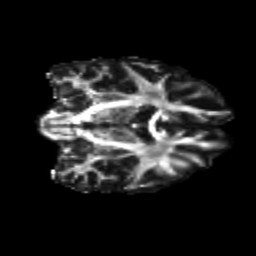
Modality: FA
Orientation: coronal
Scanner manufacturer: siemens
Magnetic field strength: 3 T
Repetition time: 9.2 s
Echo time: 0.084 s